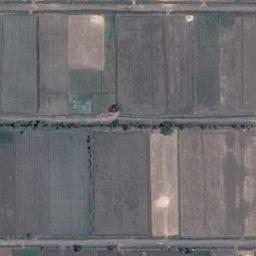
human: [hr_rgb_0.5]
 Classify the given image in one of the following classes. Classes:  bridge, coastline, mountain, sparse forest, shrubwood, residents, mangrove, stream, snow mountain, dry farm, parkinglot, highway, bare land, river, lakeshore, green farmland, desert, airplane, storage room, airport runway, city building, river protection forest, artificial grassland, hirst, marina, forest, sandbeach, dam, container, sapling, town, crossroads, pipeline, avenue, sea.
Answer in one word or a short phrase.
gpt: green farmland